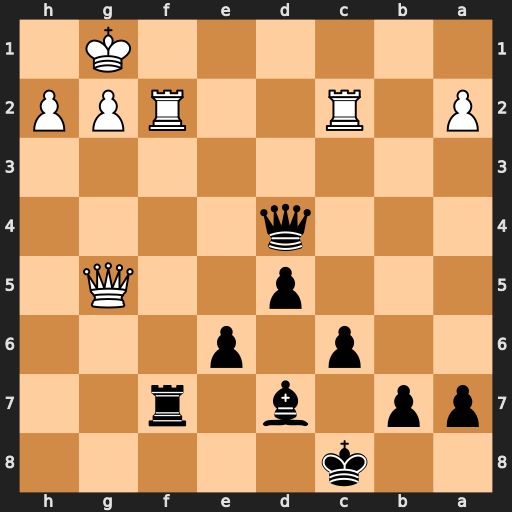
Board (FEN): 2k5/pp1b1r2/2p1p3/3p2Q1/3q4/8/P1R2RPP/6K1
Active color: b
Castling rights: -
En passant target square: -
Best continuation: Qd1+ Rf1 Rxf1#